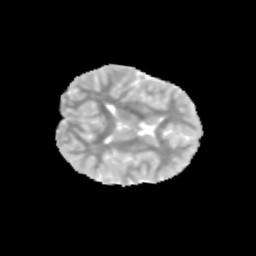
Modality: MD
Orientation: axial
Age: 11
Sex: female
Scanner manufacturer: siemens
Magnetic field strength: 3 T
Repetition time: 3.8 s
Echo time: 0.07 s